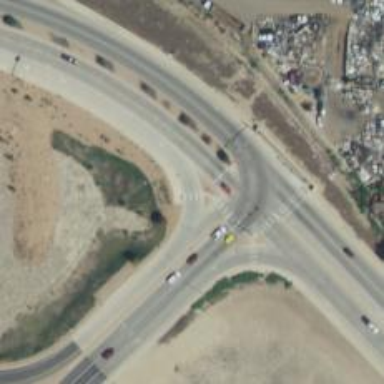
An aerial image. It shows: Trunk link highway.